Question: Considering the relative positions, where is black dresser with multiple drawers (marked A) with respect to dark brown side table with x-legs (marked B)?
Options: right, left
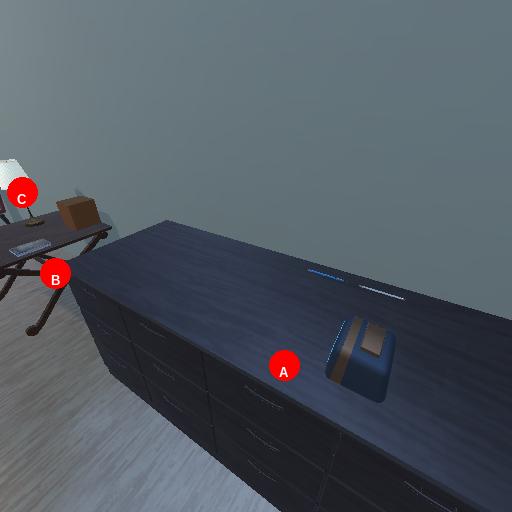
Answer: right